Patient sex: M
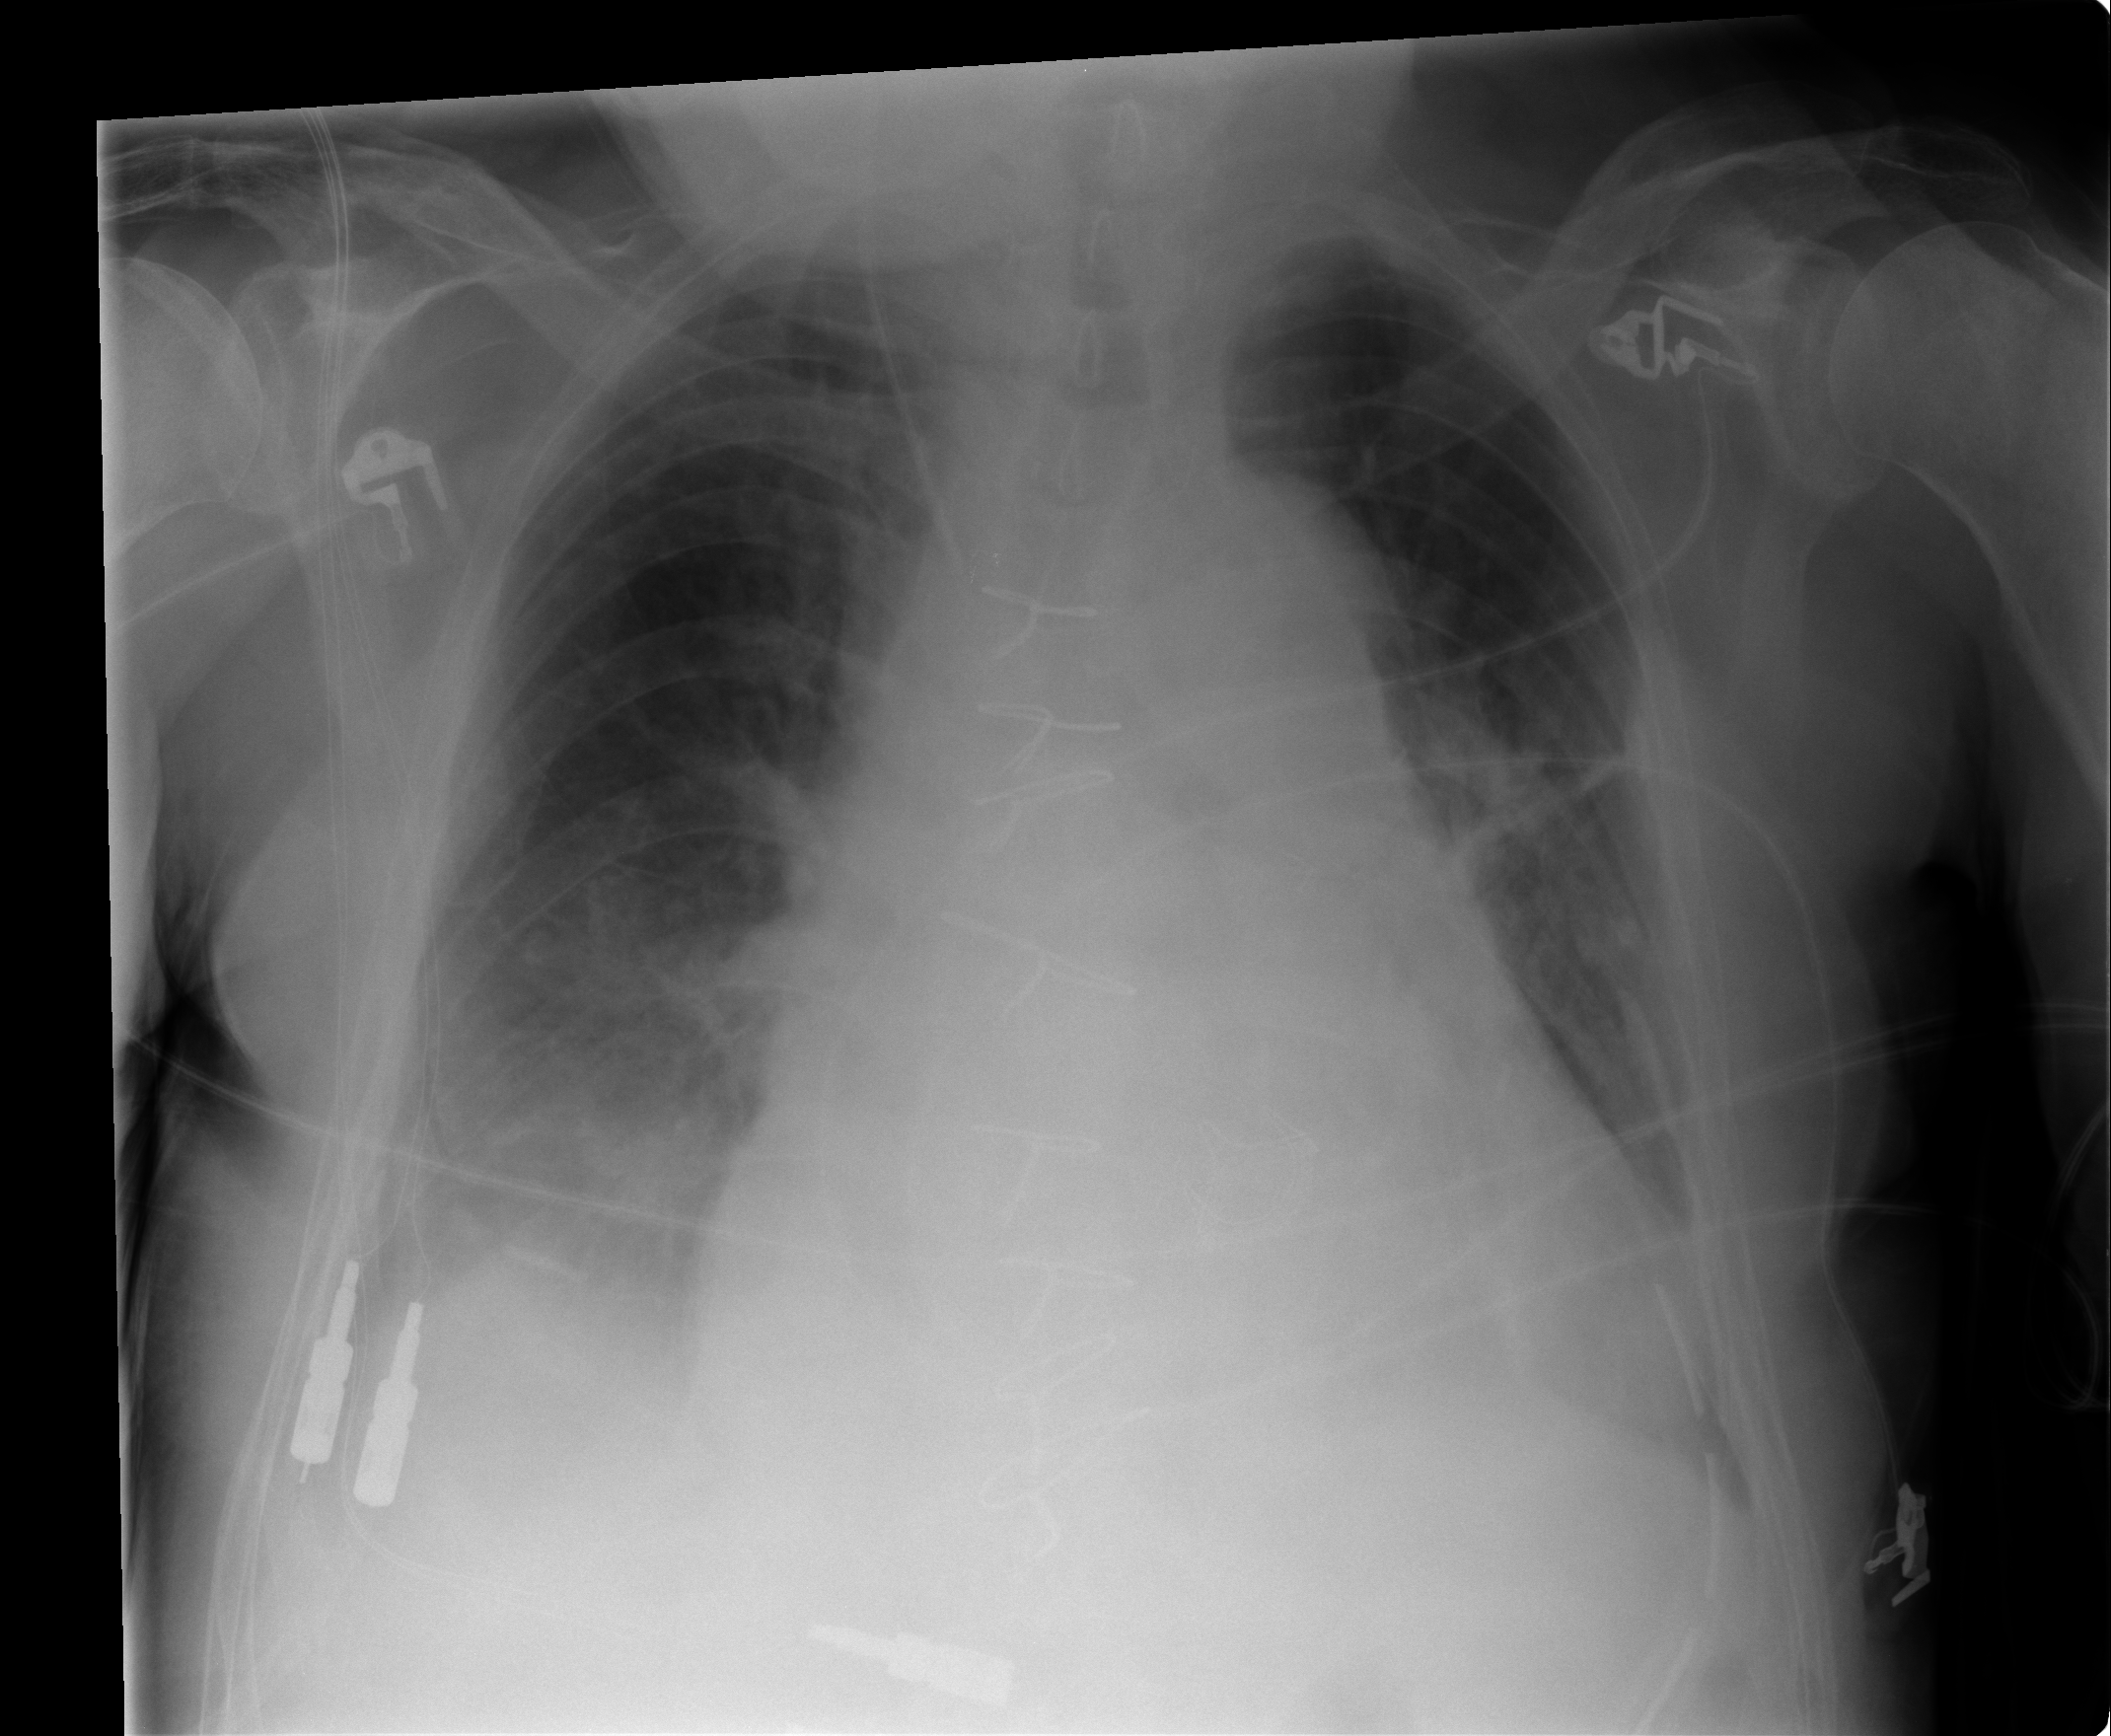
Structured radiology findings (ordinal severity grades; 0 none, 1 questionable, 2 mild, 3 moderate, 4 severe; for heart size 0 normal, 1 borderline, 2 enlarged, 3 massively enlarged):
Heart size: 2
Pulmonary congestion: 1
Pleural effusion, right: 1
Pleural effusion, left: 1
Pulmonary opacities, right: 0
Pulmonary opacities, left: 1
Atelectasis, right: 2
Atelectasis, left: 2